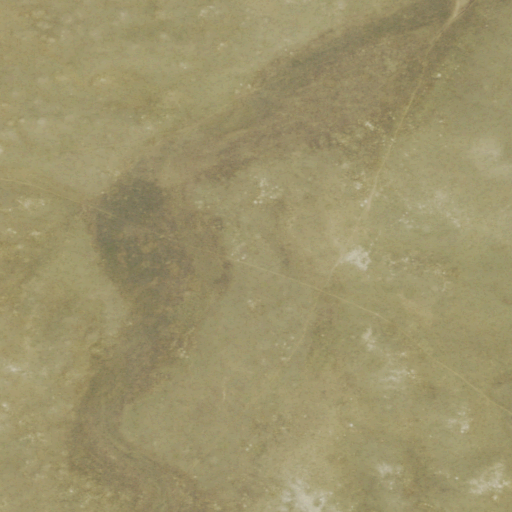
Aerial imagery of valley in Colorado named Deer Gulch containing grassland and shrub